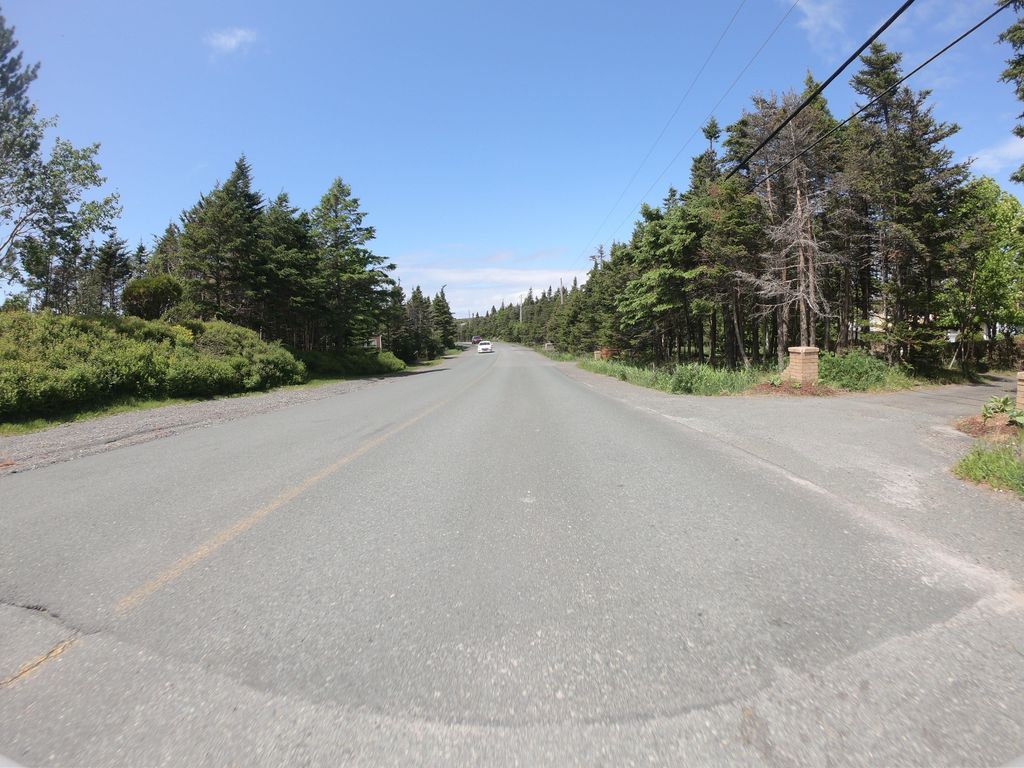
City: st_johns